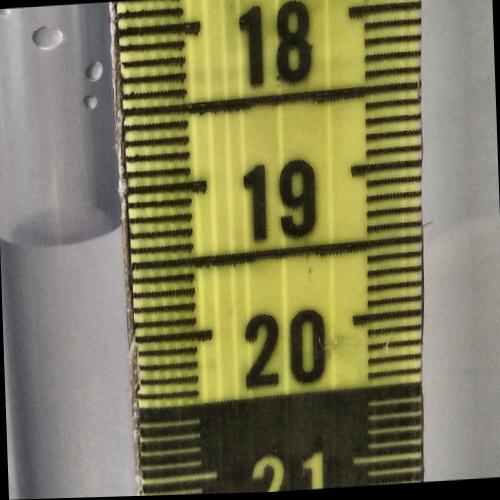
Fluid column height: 19.2 cm